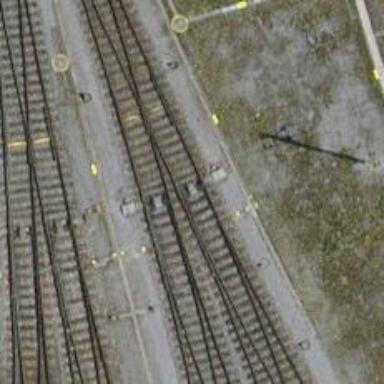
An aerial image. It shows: Railway switch.